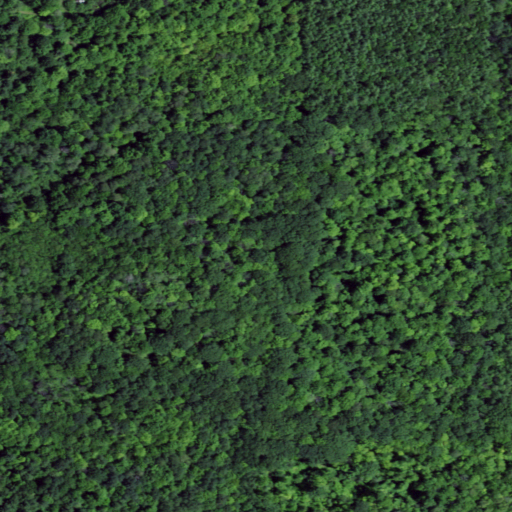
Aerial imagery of mountain in New York named Bronson Hill containing deciduous forest, mixed forest, woody wetlands, and evergreen forest